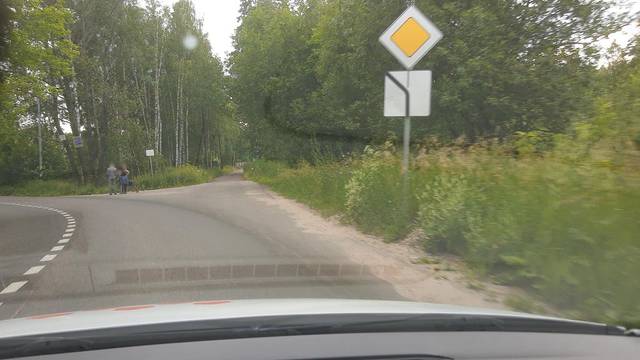
Region: Russia
Coordinates: 55.774, 38.416